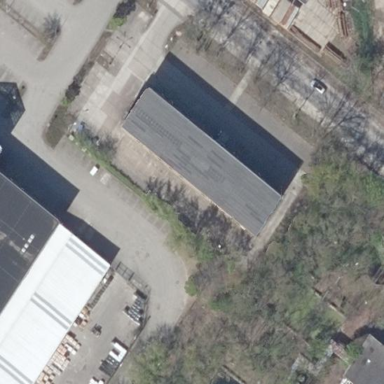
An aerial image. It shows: Building with flat roof.